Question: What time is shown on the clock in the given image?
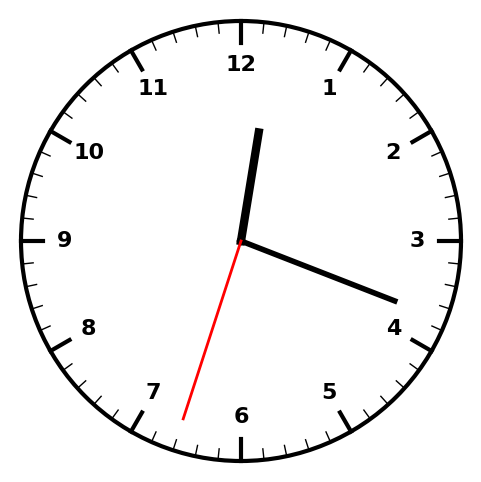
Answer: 12:18:33